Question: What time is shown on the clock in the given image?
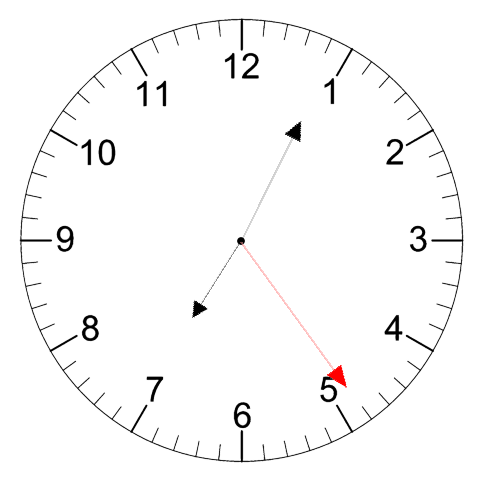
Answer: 07:04:24